Question: I've been through pages of Google results and I guess I'm either just crazy or I'm just not using the right terms. I'm trying to figure out how to show this tooltip when you click on a marker. I keep seeing it consistently on web sites. Does anyone have ideas on what I should be googling?
It looks like on this web page: <URL> it's a 'GInfoWindowTab', but that seems to be with Google Maps API v2, not v3.

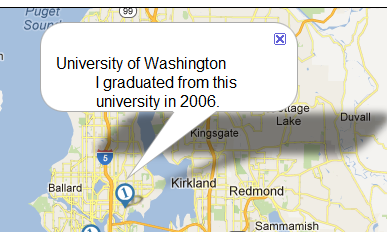
Answer: It is called an <URL> in the documentation.
There are a couple of examples in the <URL>